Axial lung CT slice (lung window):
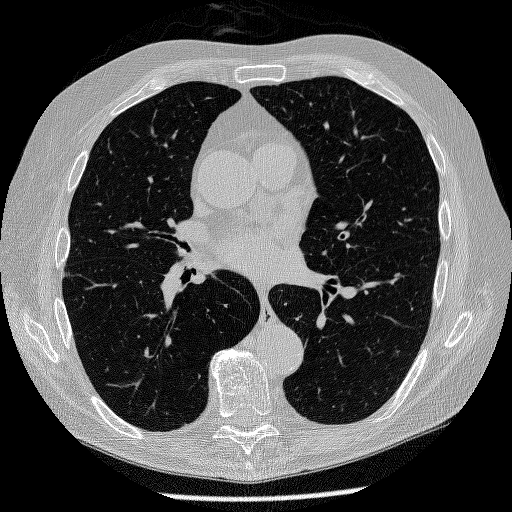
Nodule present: no